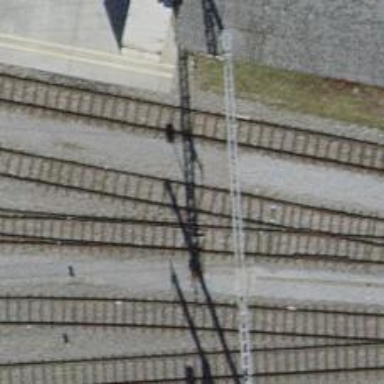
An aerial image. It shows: Railway switch.